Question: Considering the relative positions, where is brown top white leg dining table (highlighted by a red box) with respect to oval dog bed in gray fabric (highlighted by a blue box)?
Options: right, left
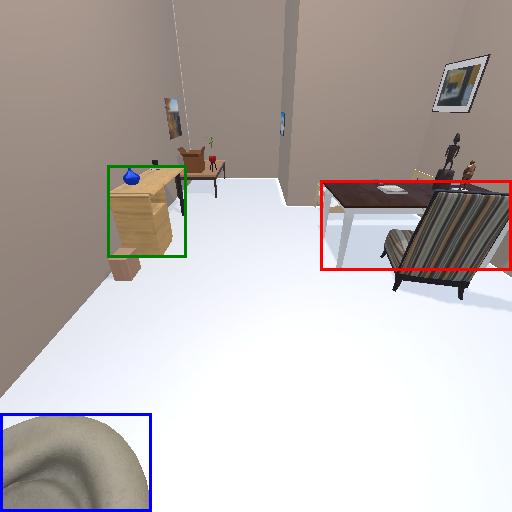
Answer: right